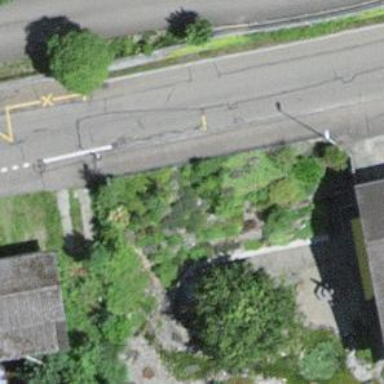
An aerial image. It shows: Bus stop with platform for public transport.